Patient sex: M
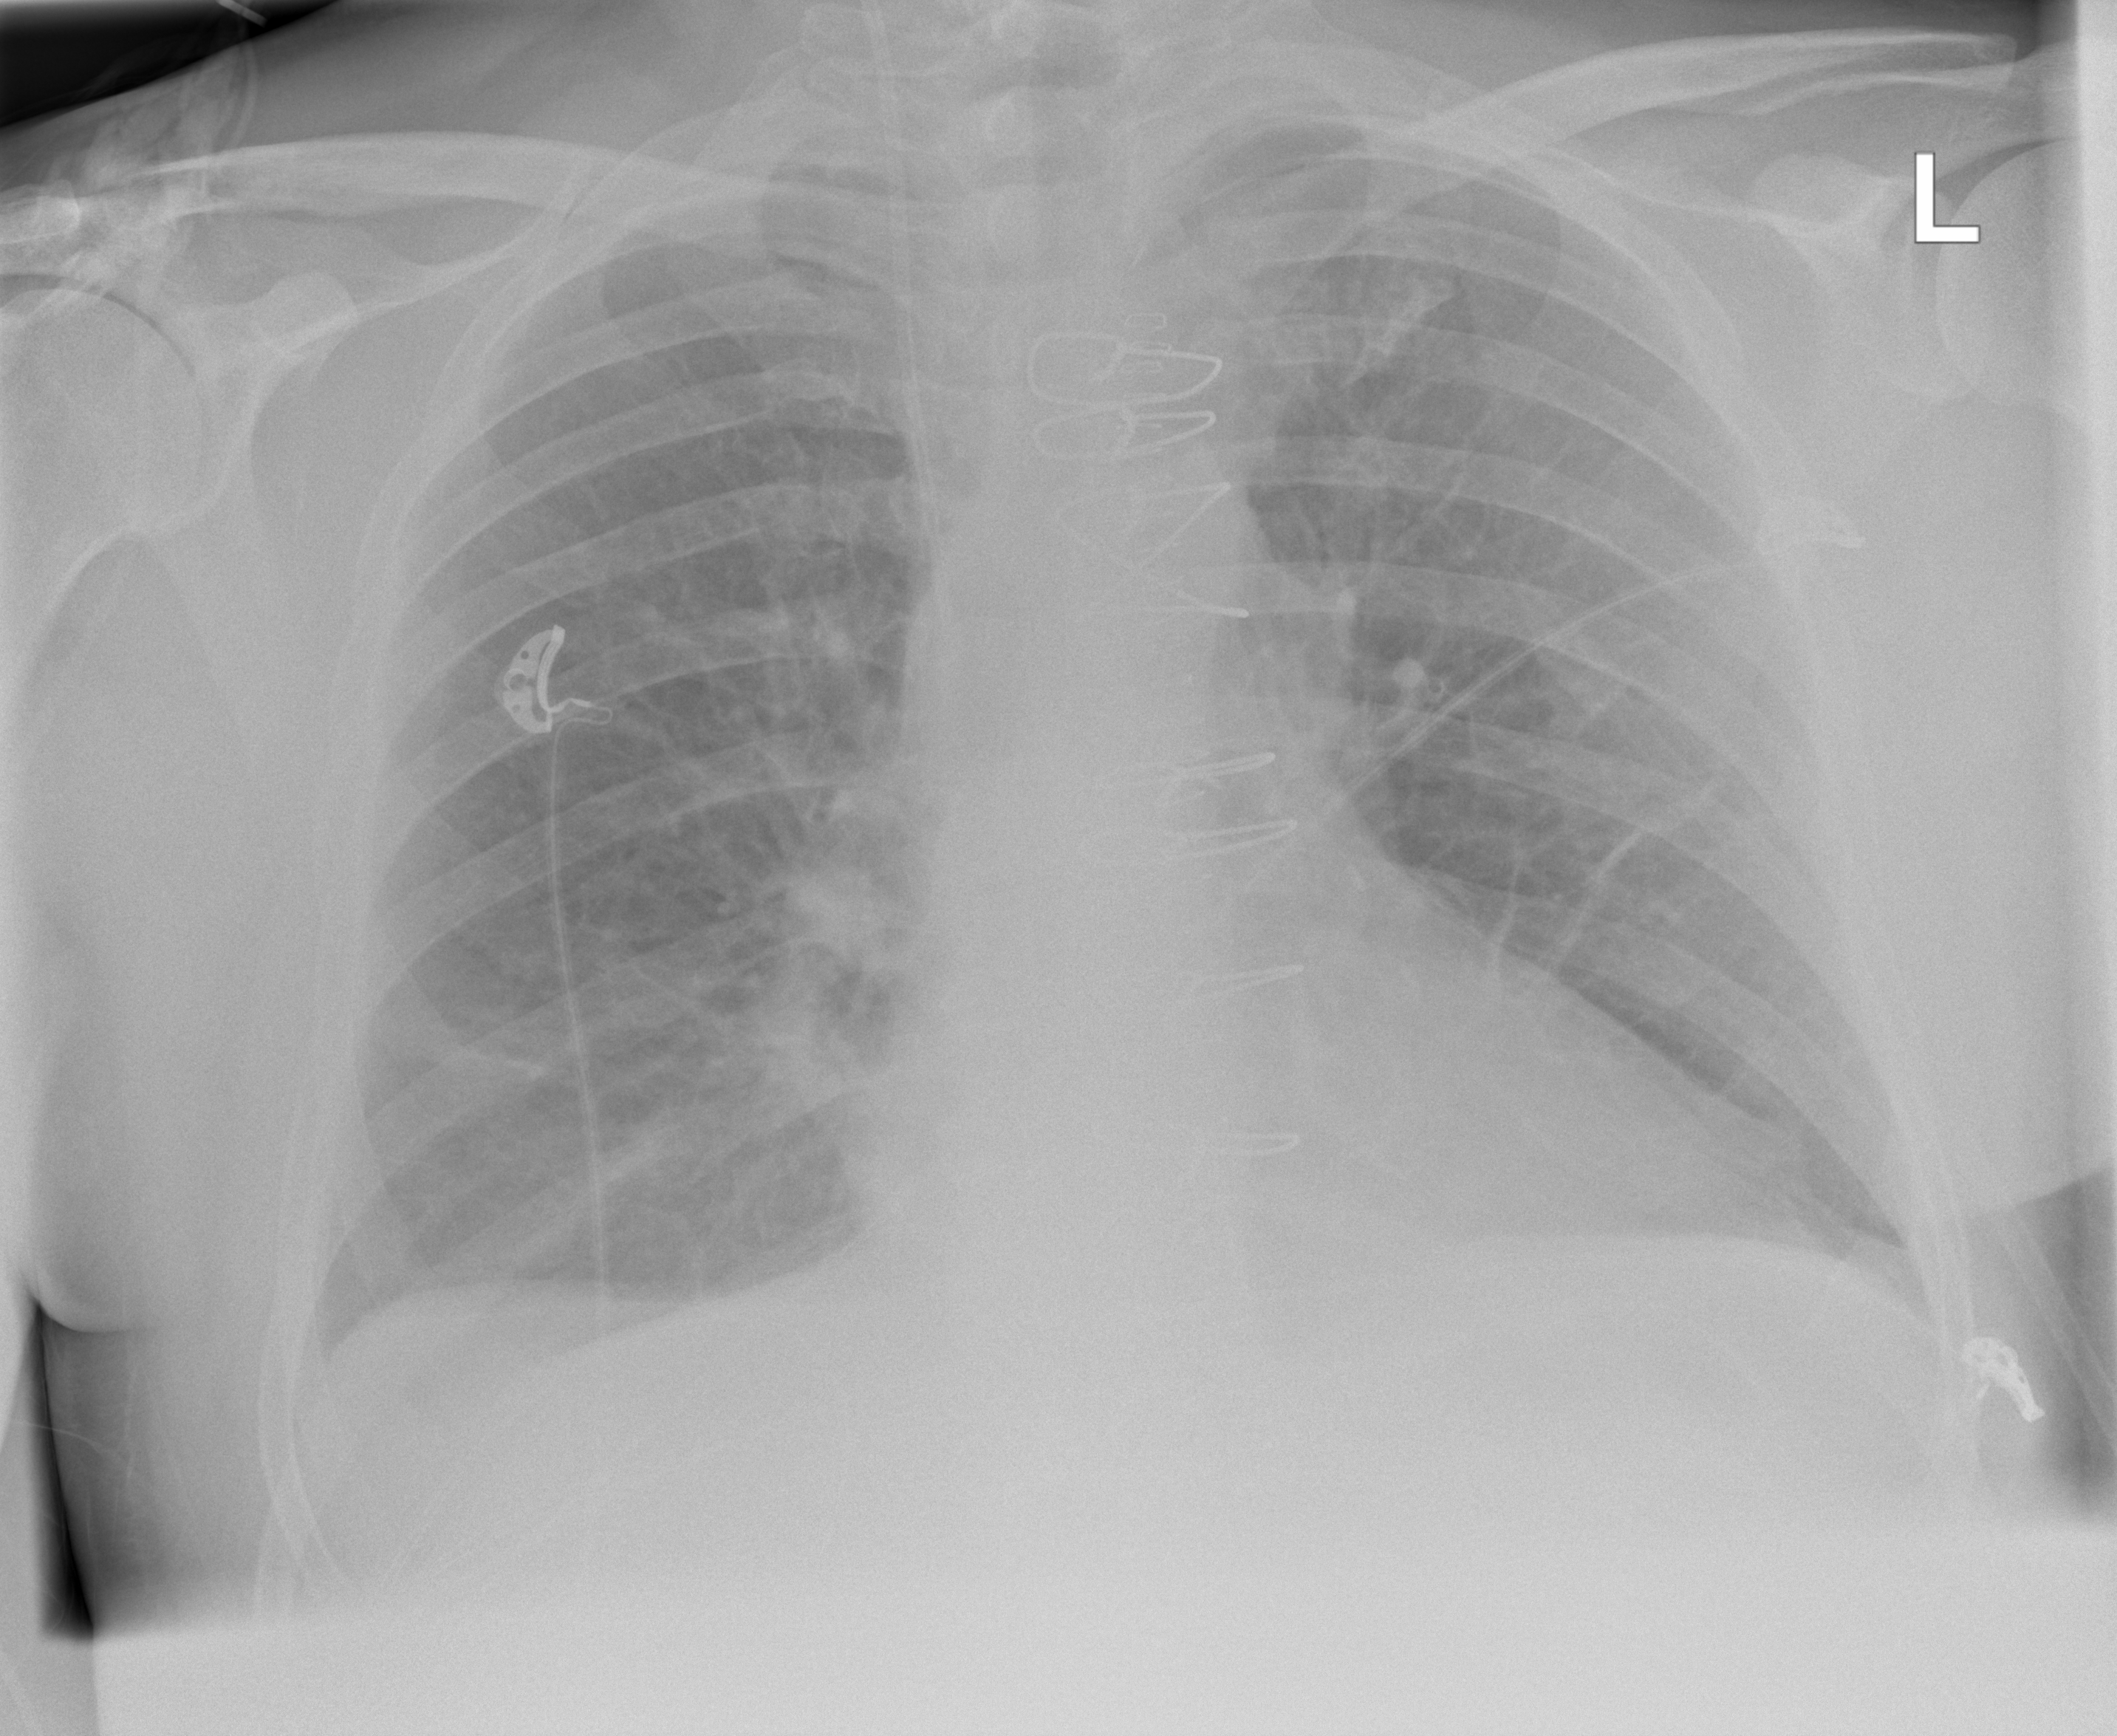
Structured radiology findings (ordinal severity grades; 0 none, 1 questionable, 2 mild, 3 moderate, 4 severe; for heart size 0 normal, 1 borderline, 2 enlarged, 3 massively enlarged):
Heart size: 0
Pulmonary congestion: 2
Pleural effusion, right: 0
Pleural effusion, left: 0
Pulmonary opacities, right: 0
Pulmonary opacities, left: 0
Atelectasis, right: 2
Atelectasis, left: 2